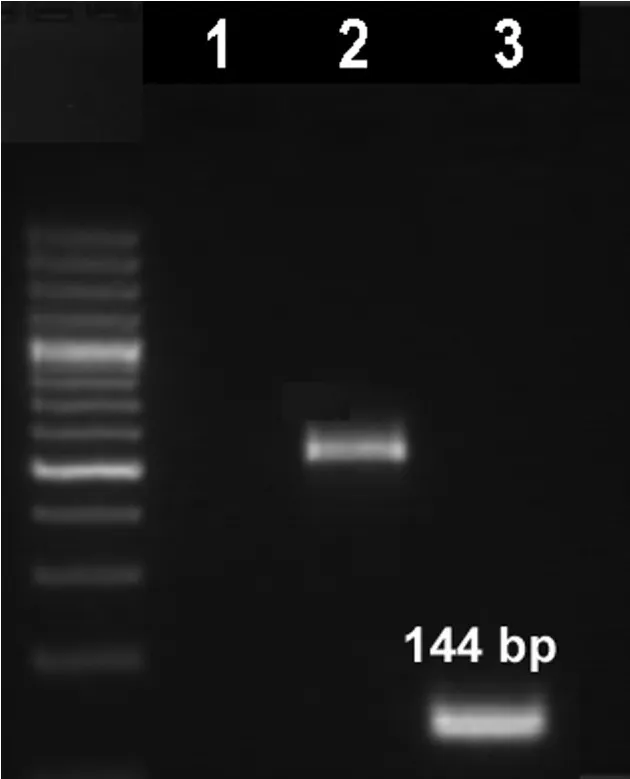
Gel electrophoresis of multiplex reverse transcription-polymerase chain reaction products from the present case. Lanes 1, negative control; 2, internal control (beta2-microglobulin; 535 bp) and 3, ETV6-MDS1-EVI1 fusion transcript (144 bp). MDS1, myelodysplastic syndrome; EVI1, ectopic viral integration site 1.
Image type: pathology (fish)